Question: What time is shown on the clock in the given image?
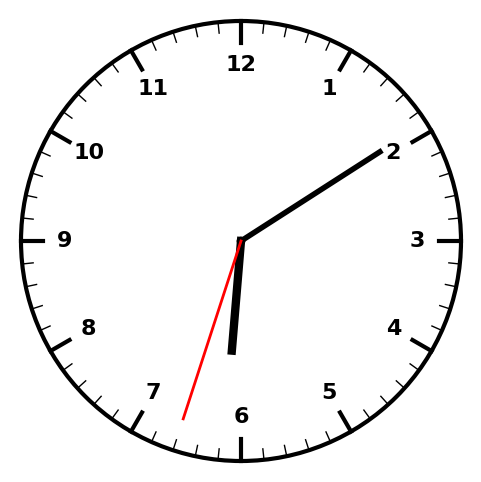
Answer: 06:09:33